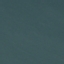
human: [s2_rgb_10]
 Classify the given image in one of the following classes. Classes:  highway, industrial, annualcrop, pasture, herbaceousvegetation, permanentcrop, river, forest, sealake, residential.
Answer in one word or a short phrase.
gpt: SeaLake